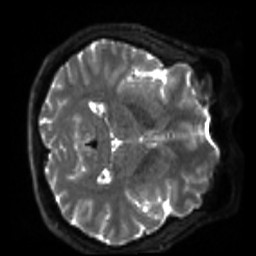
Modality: sbref
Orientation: axial
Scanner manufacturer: siemens
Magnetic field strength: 3 T
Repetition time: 4 s
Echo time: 0.0594 s